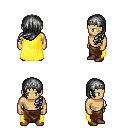
a pixel art fantasy rpg character, male body template, human, tanned skin, yellow cape, robe skirt, gray left-swept hairstyle, iron tiara, brown shoes, four views (front, back, left, right), 2x2 character sprite sheet, small pixel art, hard edges, no anti-aliasing